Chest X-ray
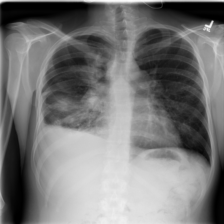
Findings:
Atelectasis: negative
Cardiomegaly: negative
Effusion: positive
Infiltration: positive
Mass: positive
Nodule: negative
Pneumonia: negative
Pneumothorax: negative
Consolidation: negative
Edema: negative
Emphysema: negative
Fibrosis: negative
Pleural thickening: positive
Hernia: negative